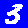
Digit: 3